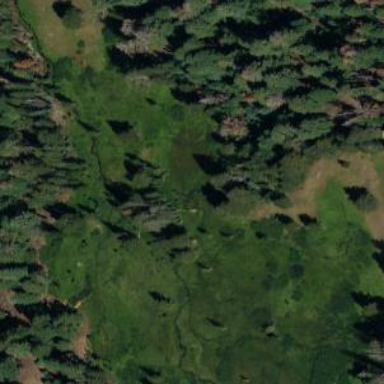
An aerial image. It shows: Beautiful meadow.